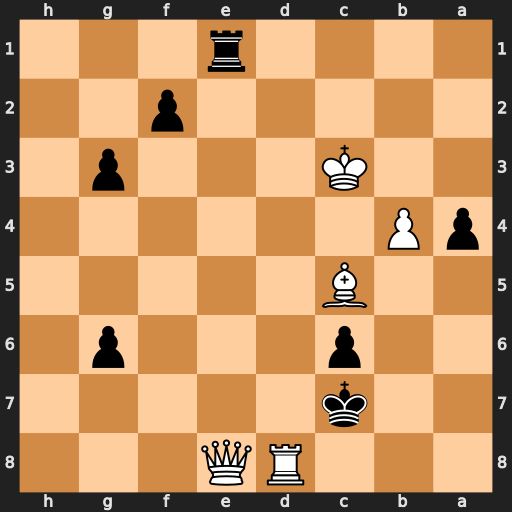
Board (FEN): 3RQ3/2k5/2p3p1/2B5/pP6/2K3p1/5p2/4r3
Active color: b
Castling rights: -
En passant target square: -
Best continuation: Rxe8 Rxe8 f1=Q